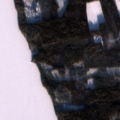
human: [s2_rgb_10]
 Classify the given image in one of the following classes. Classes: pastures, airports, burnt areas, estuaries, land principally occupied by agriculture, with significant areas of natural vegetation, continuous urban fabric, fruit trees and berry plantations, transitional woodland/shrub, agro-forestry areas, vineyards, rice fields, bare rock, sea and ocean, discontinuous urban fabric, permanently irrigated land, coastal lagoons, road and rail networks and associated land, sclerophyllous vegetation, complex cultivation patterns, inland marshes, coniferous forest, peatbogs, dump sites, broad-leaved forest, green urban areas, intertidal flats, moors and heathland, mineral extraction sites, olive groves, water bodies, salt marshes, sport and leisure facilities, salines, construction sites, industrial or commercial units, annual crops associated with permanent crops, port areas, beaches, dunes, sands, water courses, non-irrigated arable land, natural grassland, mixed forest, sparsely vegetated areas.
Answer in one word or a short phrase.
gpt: coniferous forest, mixed forest, water bodies